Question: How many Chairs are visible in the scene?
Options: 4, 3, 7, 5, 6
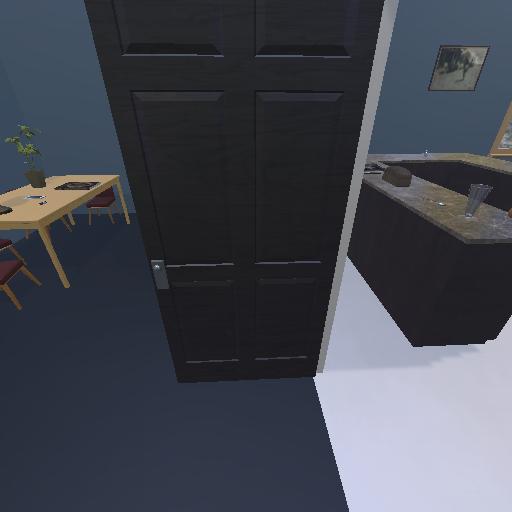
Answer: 4